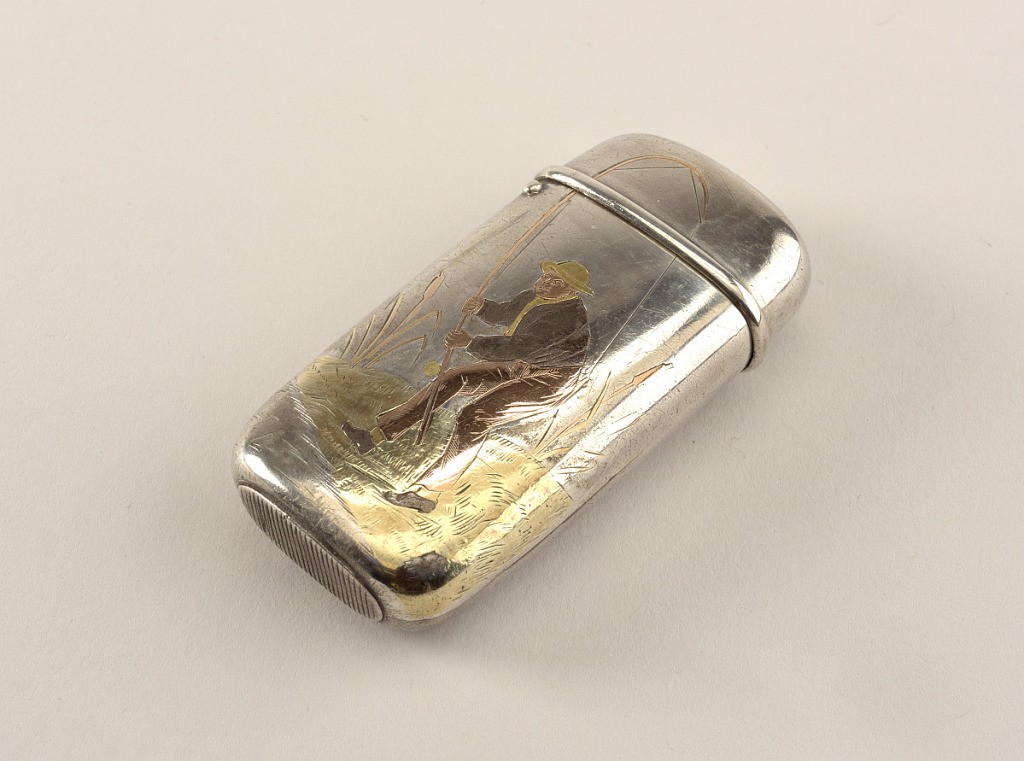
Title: Fishing motif
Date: patented 1871
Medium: Silver, brass, copper
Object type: Matchsafe
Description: Oblong, curved sides and corners; one side featuring incised and inlaid decoration of trout leaping out of water, situated horizontally on box body,  its back a dark, oxidized color, its underside brass, fins and eyes copper, stalk-like vegetation on right, some vegetation on left, fishing line with fly attached suspended in air on upper left; reverse features fisherman, situated vertically on box, with fishing rod line caught in seat of his pants, he wears dark, oxidized jacket and shoes, brass colored hat and shirt, copper colored pants, grassy bank brass color, with brass tipped cattails on right and left. Lid hinged on side. Striker on bottom.